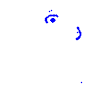
Particle: kaon